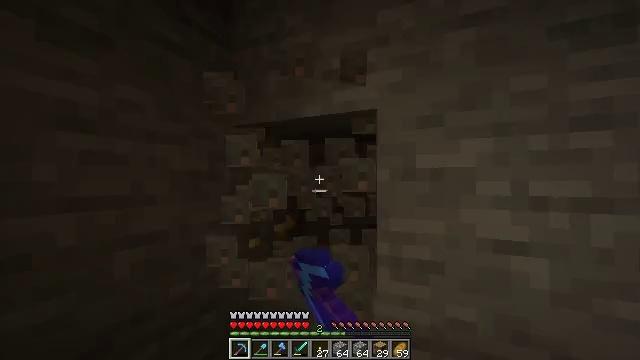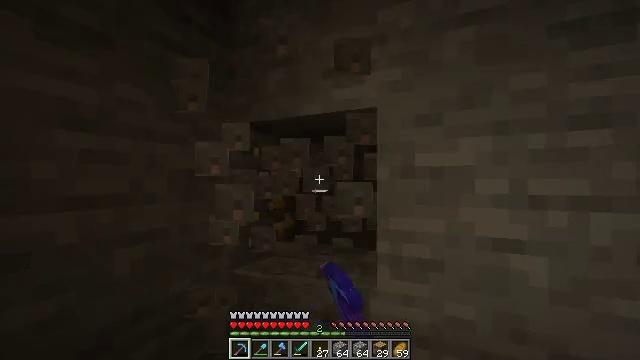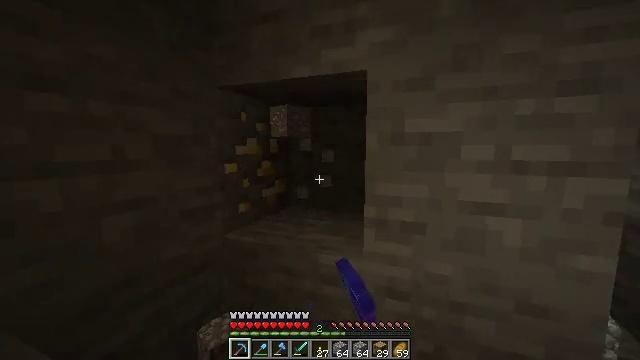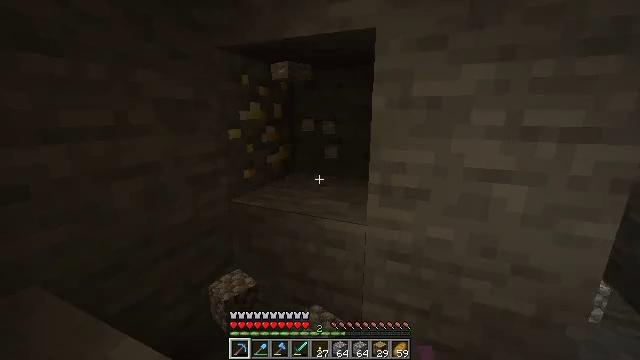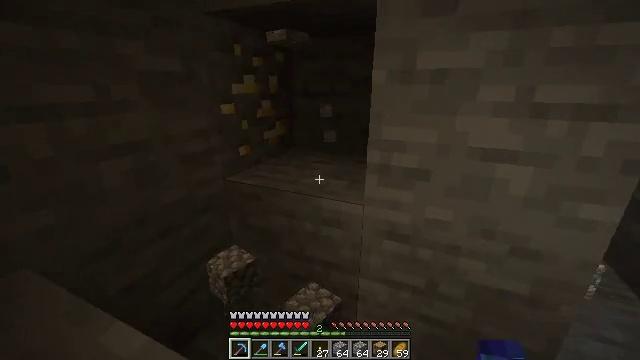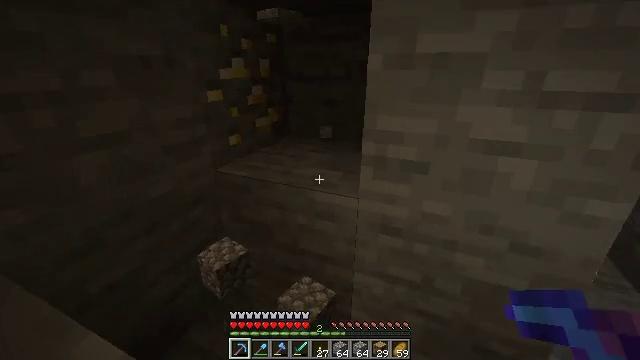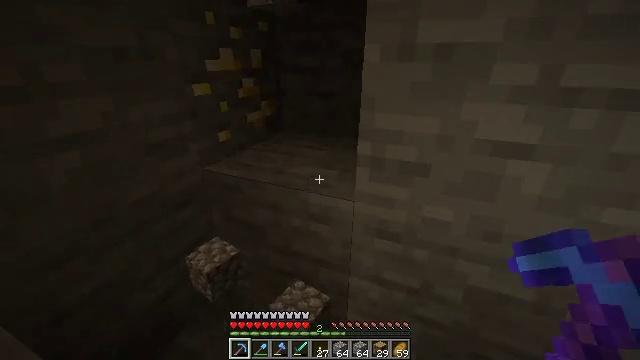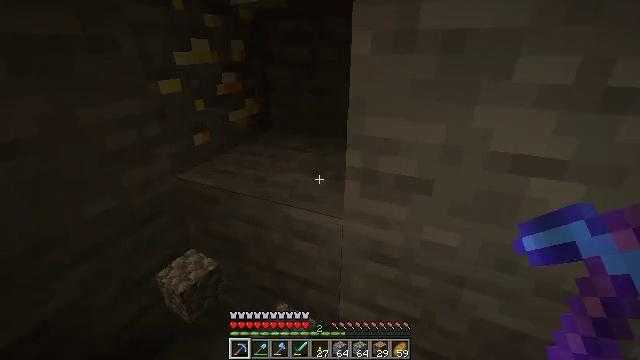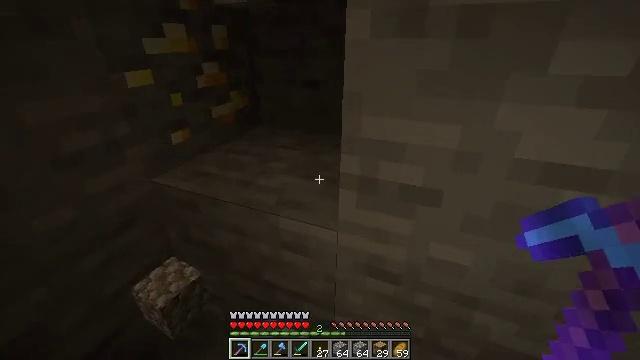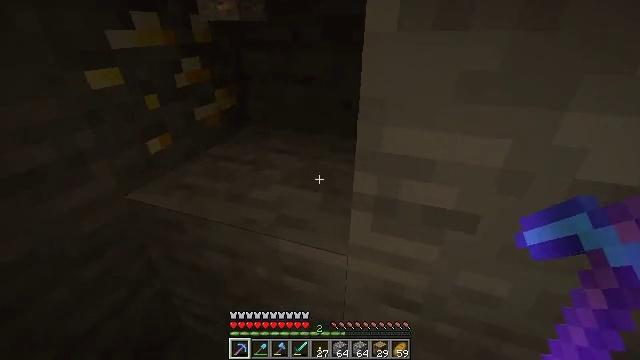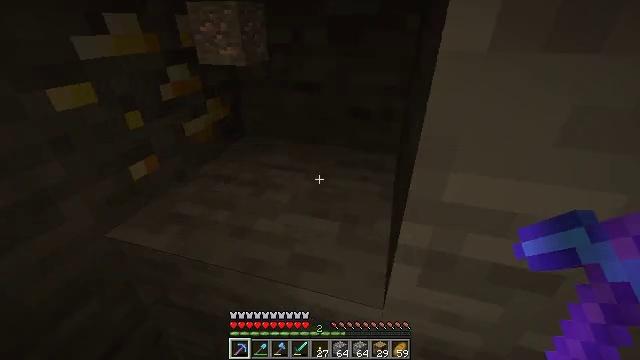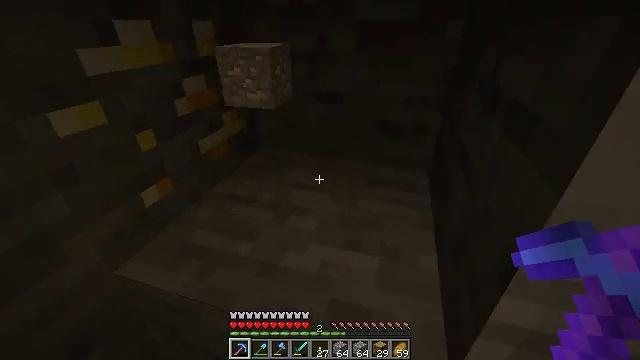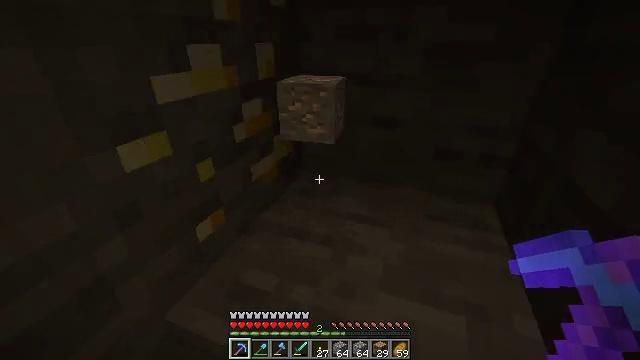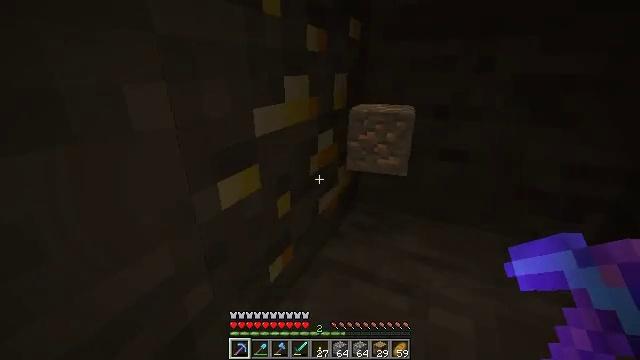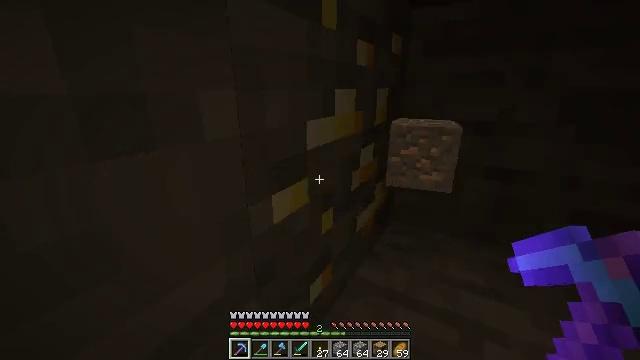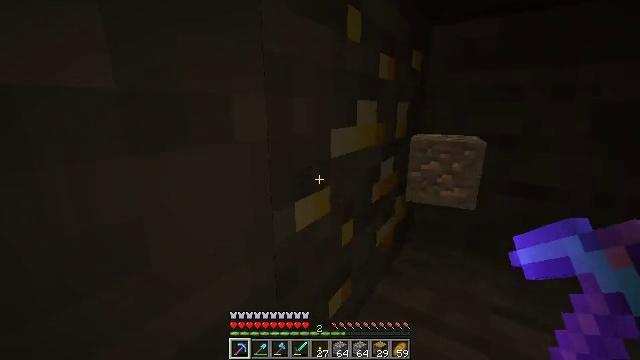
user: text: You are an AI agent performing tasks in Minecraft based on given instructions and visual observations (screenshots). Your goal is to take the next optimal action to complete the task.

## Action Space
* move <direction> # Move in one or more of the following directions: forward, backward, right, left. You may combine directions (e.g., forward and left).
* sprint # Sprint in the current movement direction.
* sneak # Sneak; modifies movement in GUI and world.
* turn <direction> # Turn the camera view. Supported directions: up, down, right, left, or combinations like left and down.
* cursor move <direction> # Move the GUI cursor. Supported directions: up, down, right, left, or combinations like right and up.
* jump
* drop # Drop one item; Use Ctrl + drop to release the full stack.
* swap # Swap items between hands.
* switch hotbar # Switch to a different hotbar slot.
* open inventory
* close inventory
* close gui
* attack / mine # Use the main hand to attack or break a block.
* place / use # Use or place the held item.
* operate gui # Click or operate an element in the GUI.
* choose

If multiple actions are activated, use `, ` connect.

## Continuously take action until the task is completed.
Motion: motion action
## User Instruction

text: Break the gold ore block.
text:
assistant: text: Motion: attack / mine
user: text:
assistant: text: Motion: turn right and down
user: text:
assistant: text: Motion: turn left and down
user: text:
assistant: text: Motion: move forward, turn down
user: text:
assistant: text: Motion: move forward, turn down
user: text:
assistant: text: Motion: move forward, turn down
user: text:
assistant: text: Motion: move forward, turn down
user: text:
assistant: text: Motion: move forward and move left, turn down
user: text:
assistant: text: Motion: move forward and move left, turn right and down
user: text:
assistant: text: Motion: move forward and move left, turn right
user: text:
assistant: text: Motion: move forward and move left
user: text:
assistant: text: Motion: move forward and move left, turn left and up
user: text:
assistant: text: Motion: move forward and move left, turn left and up
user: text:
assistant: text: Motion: turn left and up
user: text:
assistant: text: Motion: turn left and up
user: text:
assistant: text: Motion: move right, attack / mine
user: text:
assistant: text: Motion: move right, attack / mine
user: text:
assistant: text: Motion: move right, attack / mine
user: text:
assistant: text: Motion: attack / mine
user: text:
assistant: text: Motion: attack / mine
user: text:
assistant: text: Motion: attack / mine
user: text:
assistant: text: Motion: attack / mine
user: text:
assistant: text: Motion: attack / mine